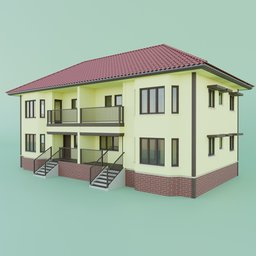
Label: architecture